Aerial crown-view tile of a tropical tree (Barro Colorado Island, Panama), acquired 20250818:
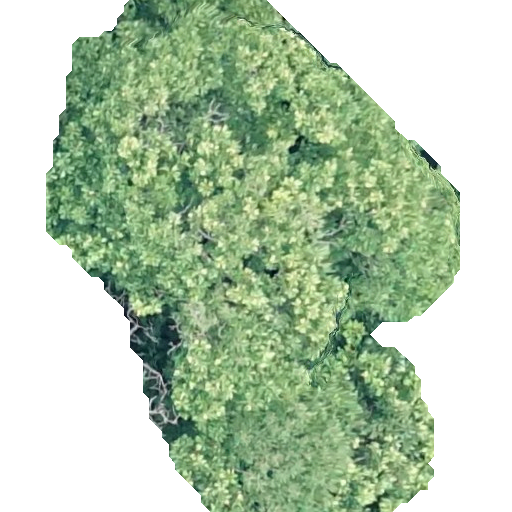
Species: Dipteryx oleifera
GBIF accepted scientific name: Dipteryx oleifera
Crown area: 232.113 m²